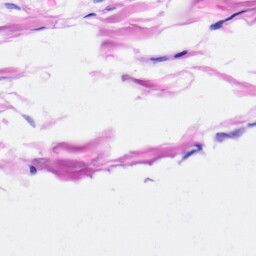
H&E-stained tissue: Heart